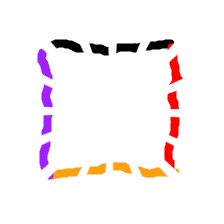
Shape: square